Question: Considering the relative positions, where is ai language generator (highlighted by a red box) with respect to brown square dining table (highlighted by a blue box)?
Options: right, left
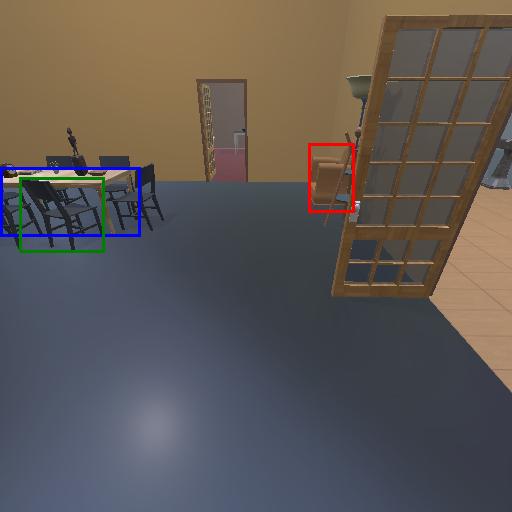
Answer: right